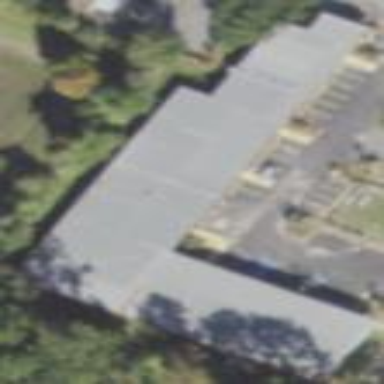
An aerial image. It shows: Commercial building.